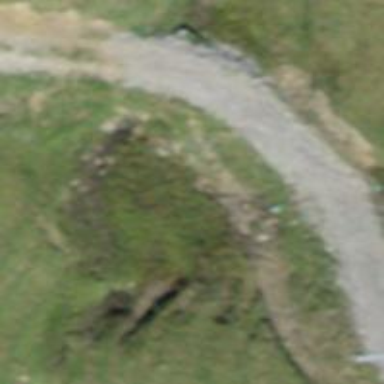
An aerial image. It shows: Culvert tunnel.